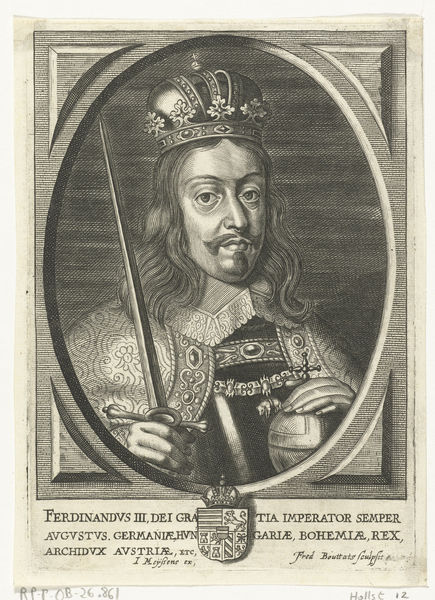
Titel: Portret van Ferdinand III
Künstler: Frederik (de Oude) Bouttats
Standort: Amsterdam
Institution: Rijksmuseum
Schlagwörter: blick, kragen, porträt, gewand, haare, lange haare, edelsteine, schrift, könig, medaillon, schwert, kupferstich, weltkugel, ferdinand iii